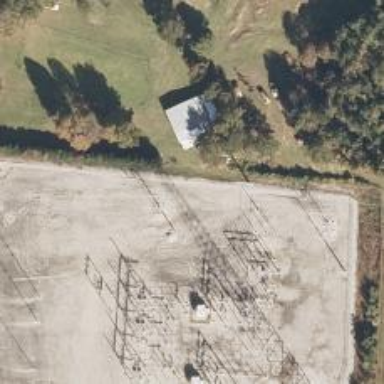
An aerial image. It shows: Power pole.